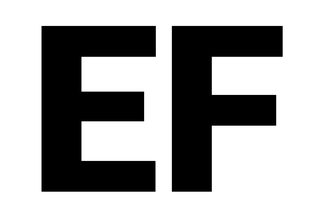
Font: Roboto_Black